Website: bh-photo
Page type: cross-sells
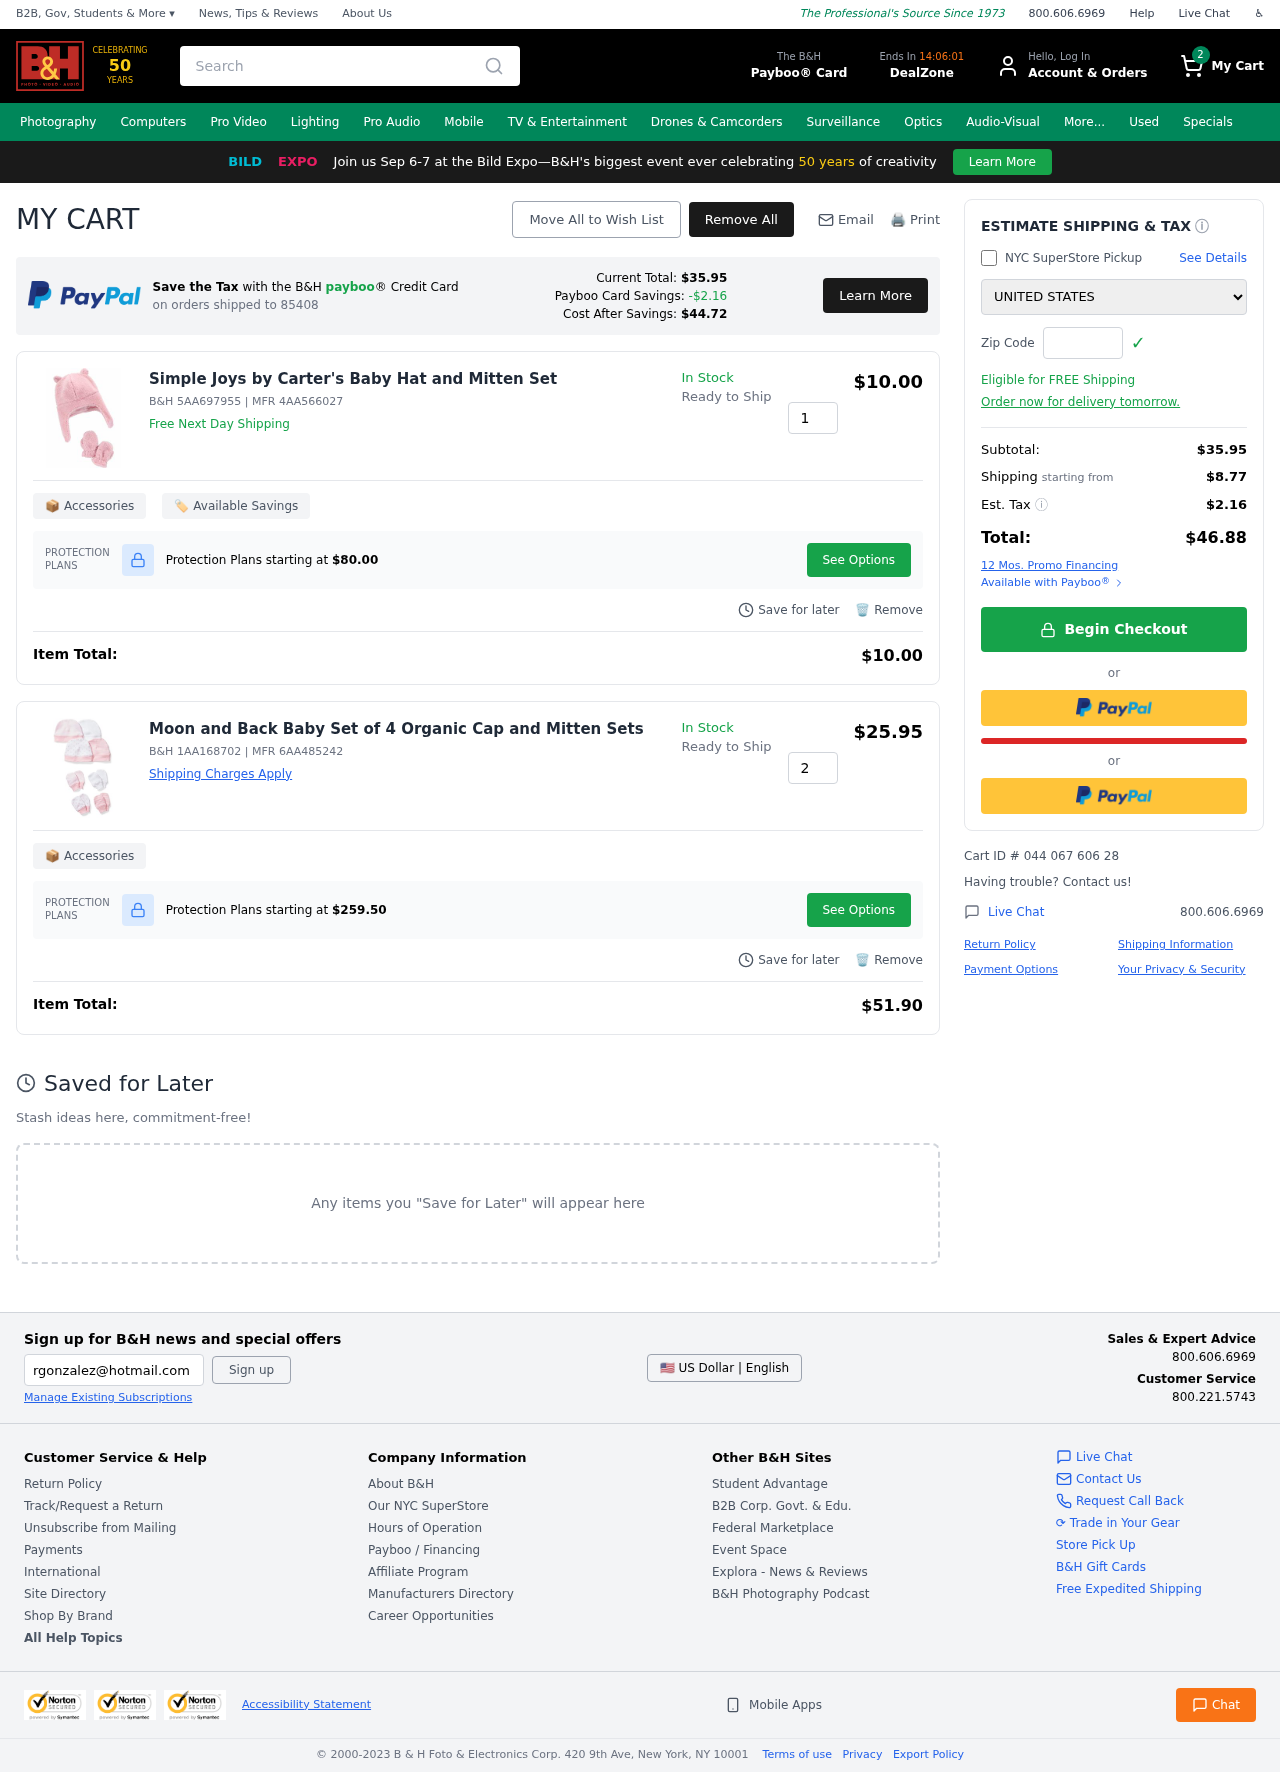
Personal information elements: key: PII_COUNTRY
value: United States
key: PII_POSTCODE
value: on orders shipped to 85408
Product elements: key: PRODUCT1_NAME
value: Simple Joys by Carter's Baby Hat and Mitten Set
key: PRODUCT1_PRICE
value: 10
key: PRODUCT1_QUANTITY
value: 1
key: PRODUCT2_NAME
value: Moon and Back Baby Set of 4 Organic Cap and Mitten Sets
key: PRODUCT2_PRICE
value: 25.95
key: PRODUCT2_QUANTITY
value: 2
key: PRODUCT1_SKU
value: B&H 5AA697955
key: PRODUCT1_MFR
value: MFR 4AA566027
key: PRODUCT1_PROTECTION_PRICE
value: $80.00
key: PRODUCT1_ITEM_TOTAL
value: $10.00
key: PRODUCT2_SKU
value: B&H 1AA168702
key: PRODUCT2_MFR
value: MFR 6AA485242
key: PRODUCT2_PROTECTION_PRICE
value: $259.50
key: PRODUCT2_ITEM_TOTAL
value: $51.90
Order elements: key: ORDER_NUM_ITEMS
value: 2
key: PAYBOO_CURRENT_TOTAL
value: $35.95
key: ORDER_SUBTOTAL
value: $35.95
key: ORDER_SHIPPING_COST
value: $8.77
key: ORDER_TAX
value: $2.16
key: ORDER_TOTAL
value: $46.88
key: ORDER_ID
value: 044 067 606 28
Search elements: key: HEADER_SEARCH
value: Search
Other elements: key: PAYBOO_SAVINGS
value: -$2.16
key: PAYBOO_COST_AFTER_SAVINGS
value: $44.72